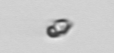
Label: Heterocapsa_rotundata